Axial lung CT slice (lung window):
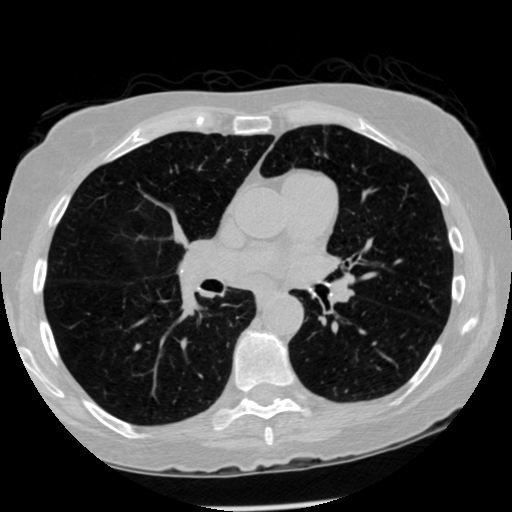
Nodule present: no